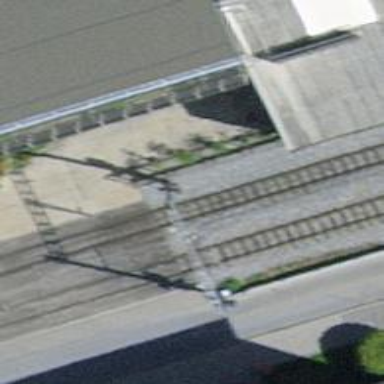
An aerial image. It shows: Railway signal.